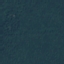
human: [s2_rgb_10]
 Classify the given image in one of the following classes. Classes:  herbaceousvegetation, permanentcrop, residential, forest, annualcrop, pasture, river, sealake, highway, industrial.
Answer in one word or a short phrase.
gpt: Forest